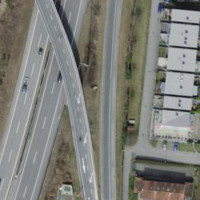
EUNIS habitat code: 57
Species observed at this site:
Chelidonium majus
Salvia pratensis